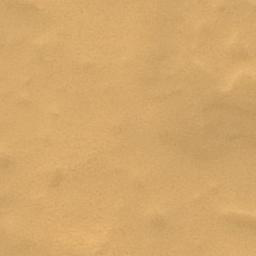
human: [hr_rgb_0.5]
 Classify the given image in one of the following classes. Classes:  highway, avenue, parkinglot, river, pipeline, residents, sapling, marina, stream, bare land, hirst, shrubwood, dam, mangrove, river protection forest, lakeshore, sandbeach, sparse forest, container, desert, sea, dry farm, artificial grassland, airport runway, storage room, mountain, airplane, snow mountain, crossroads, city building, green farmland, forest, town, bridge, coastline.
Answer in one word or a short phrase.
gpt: desert